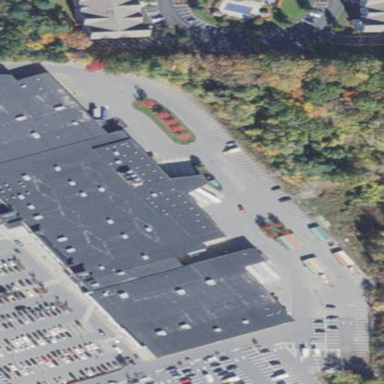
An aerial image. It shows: Retail building housing supermarket.